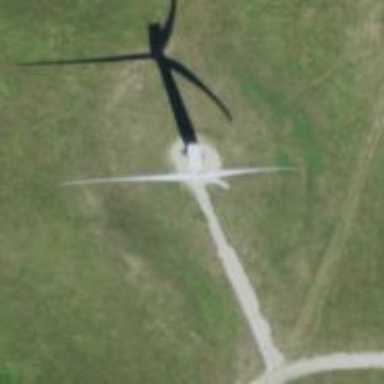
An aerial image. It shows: Wind generator with horizontal axis. The generator is wind turbine.